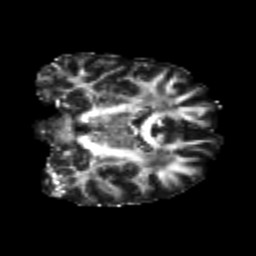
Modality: FA
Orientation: coronal
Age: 22
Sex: male
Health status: healthy
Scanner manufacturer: philips
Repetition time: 7.386 s
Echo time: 0.08599 s